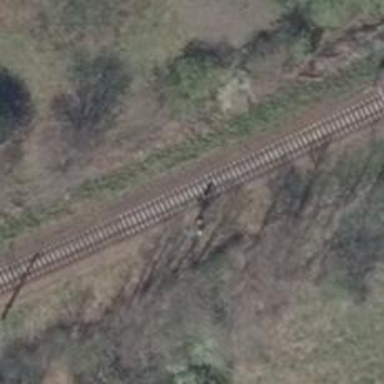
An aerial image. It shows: Railway signal.